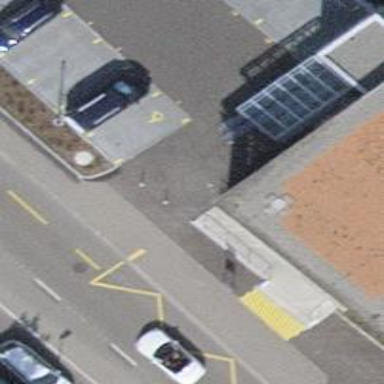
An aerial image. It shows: Platform for public transport. The platform is located by the road.